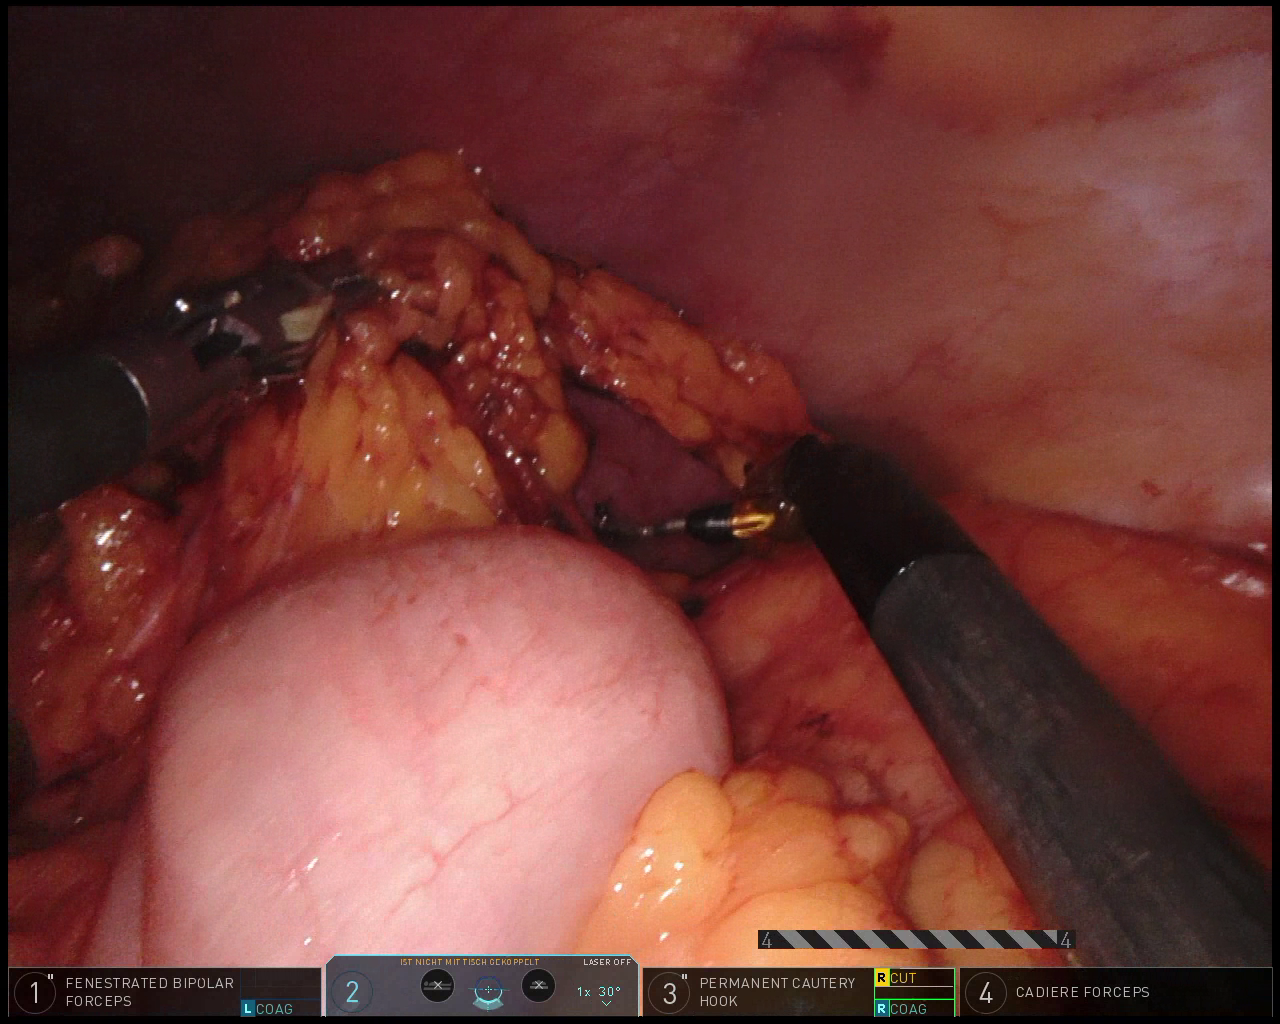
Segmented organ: spleen
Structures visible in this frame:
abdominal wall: yes
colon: yes
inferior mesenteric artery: no
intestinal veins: no
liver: no
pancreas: no
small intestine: no
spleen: yes
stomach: no
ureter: no
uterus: no
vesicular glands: no